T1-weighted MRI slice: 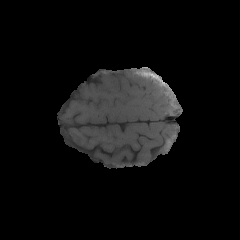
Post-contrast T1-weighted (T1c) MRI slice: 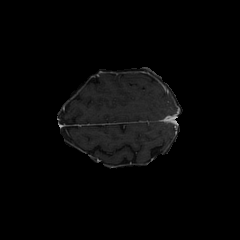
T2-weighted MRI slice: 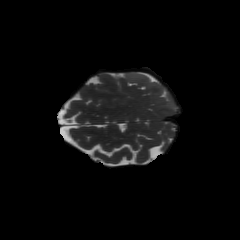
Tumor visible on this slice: yes